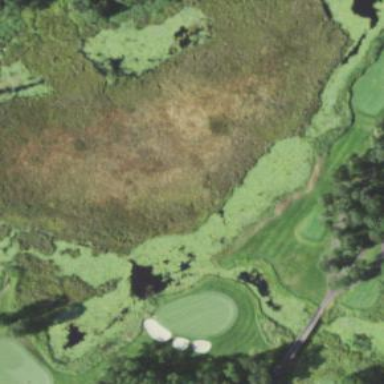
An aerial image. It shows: Water hazard on golf course. The hazard is natural water feature.